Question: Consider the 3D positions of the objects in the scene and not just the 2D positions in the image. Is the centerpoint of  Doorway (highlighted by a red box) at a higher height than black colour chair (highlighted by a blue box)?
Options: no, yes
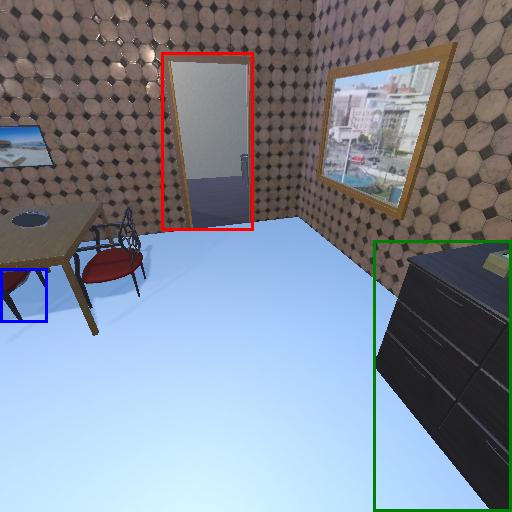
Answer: no